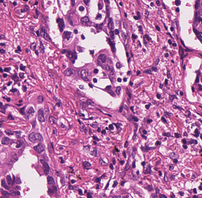
Tumor epithelial tissue: yes
Tumor-associated stroma tissue: yes
Normal tissue: no